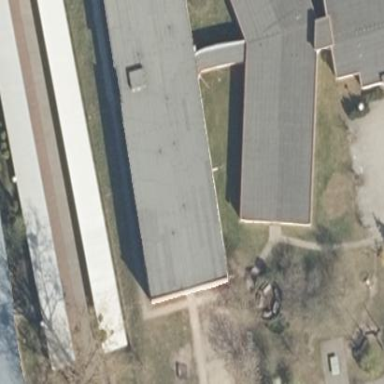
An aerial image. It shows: Flat-roofed school building.